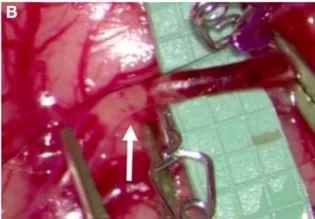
Intra-operative photos taken during right superficial temporal artery-middle cerebral artery bypass of patient A, demonstrating intraluminal embolic material traveling in a distal-to-proximal direction, observed on two occasions (A,B).
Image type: medical_photograph (other_medical_photograph)